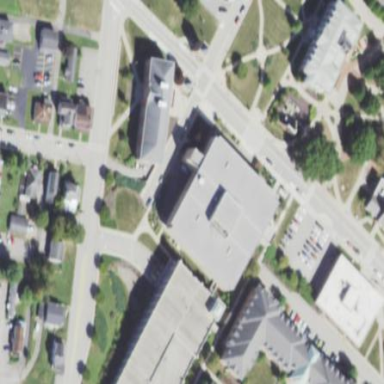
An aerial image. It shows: Public library building.